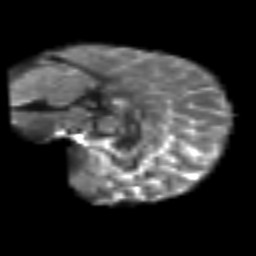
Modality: T2w
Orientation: sagittal
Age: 44
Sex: female
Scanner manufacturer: siemens
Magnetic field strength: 3 T
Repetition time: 6.1 s
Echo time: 0.101 s